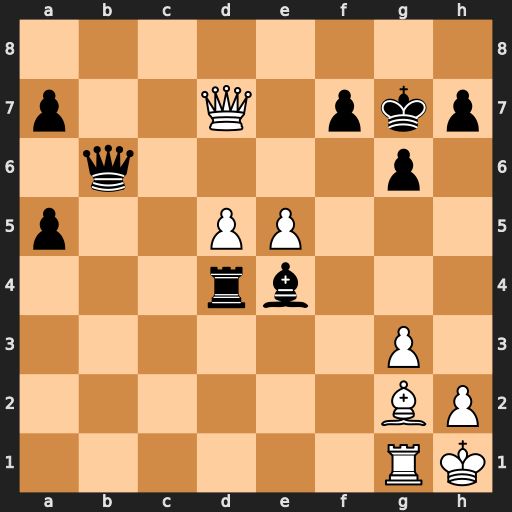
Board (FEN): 8/p2Q1pkp/1q4p1/p2PP3/3rb3/6P1/6BP/6RK
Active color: w
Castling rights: -
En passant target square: -
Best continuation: Bxe4 Rxe4 Rf1 Kh6 Qxf7 Qd4 Qf8+